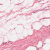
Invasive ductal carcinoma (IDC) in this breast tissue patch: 0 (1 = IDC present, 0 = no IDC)